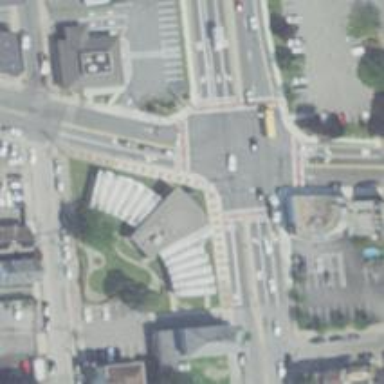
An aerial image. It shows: Marked road crossing.